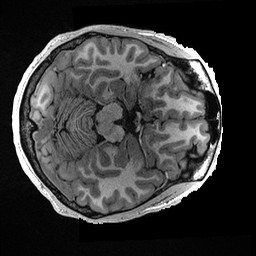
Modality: T1w
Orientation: axial
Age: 22
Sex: male
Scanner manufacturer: ge
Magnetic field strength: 3 T
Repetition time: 0.006952 s
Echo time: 0.00292 s